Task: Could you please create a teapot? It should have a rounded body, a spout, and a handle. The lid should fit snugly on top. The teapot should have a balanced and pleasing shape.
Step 123:
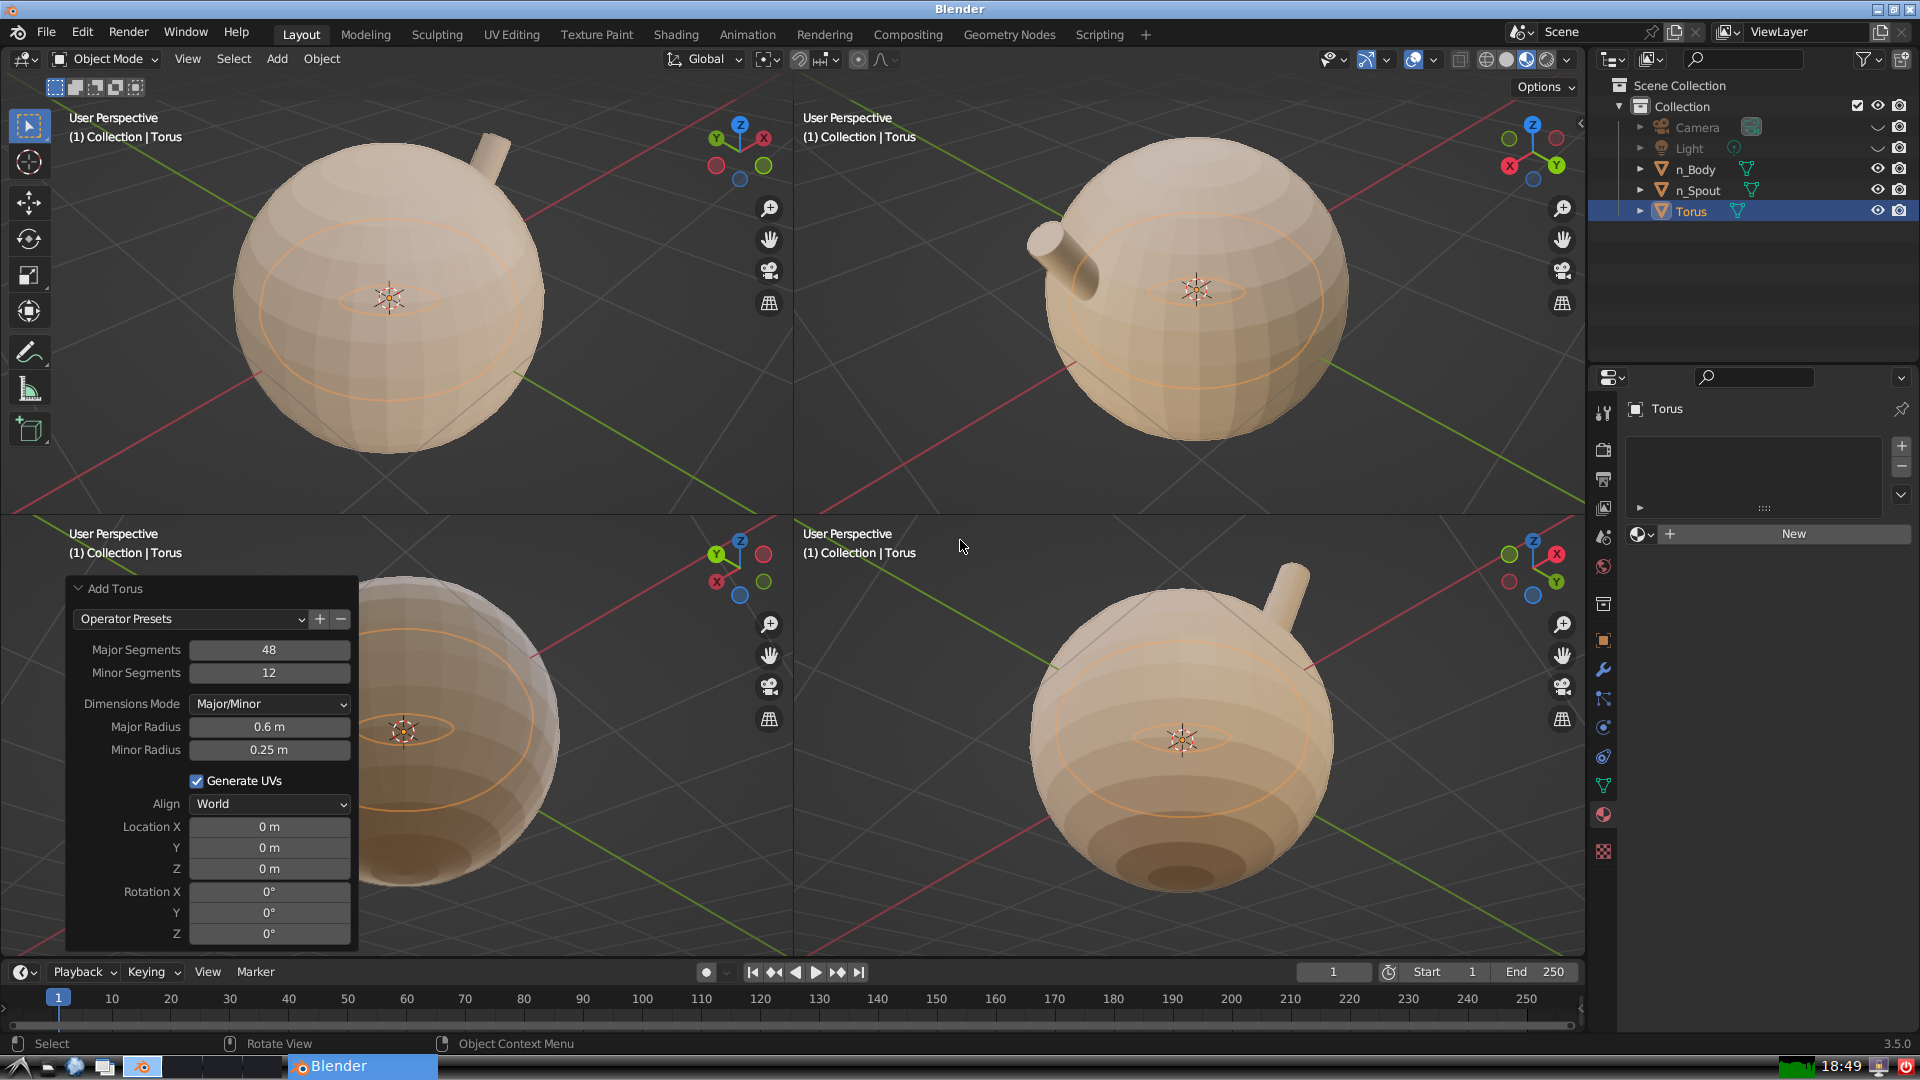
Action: {"mouse_move": [270, 752]}